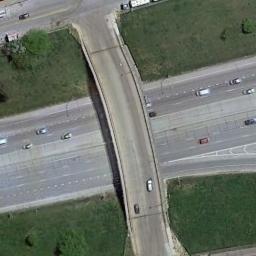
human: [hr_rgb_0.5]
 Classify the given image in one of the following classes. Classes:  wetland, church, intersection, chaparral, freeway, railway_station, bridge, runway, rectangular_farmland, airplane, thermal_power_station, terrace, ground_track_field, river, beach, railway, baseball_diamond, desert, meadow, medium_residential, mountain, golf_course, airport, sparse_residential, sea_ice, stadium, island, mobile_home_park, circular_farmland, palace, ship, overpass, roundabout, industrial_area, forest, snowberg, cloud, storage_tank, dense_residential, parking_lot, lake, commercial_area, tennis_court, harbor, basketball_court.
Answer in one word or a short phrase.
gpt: overpass